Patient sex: F
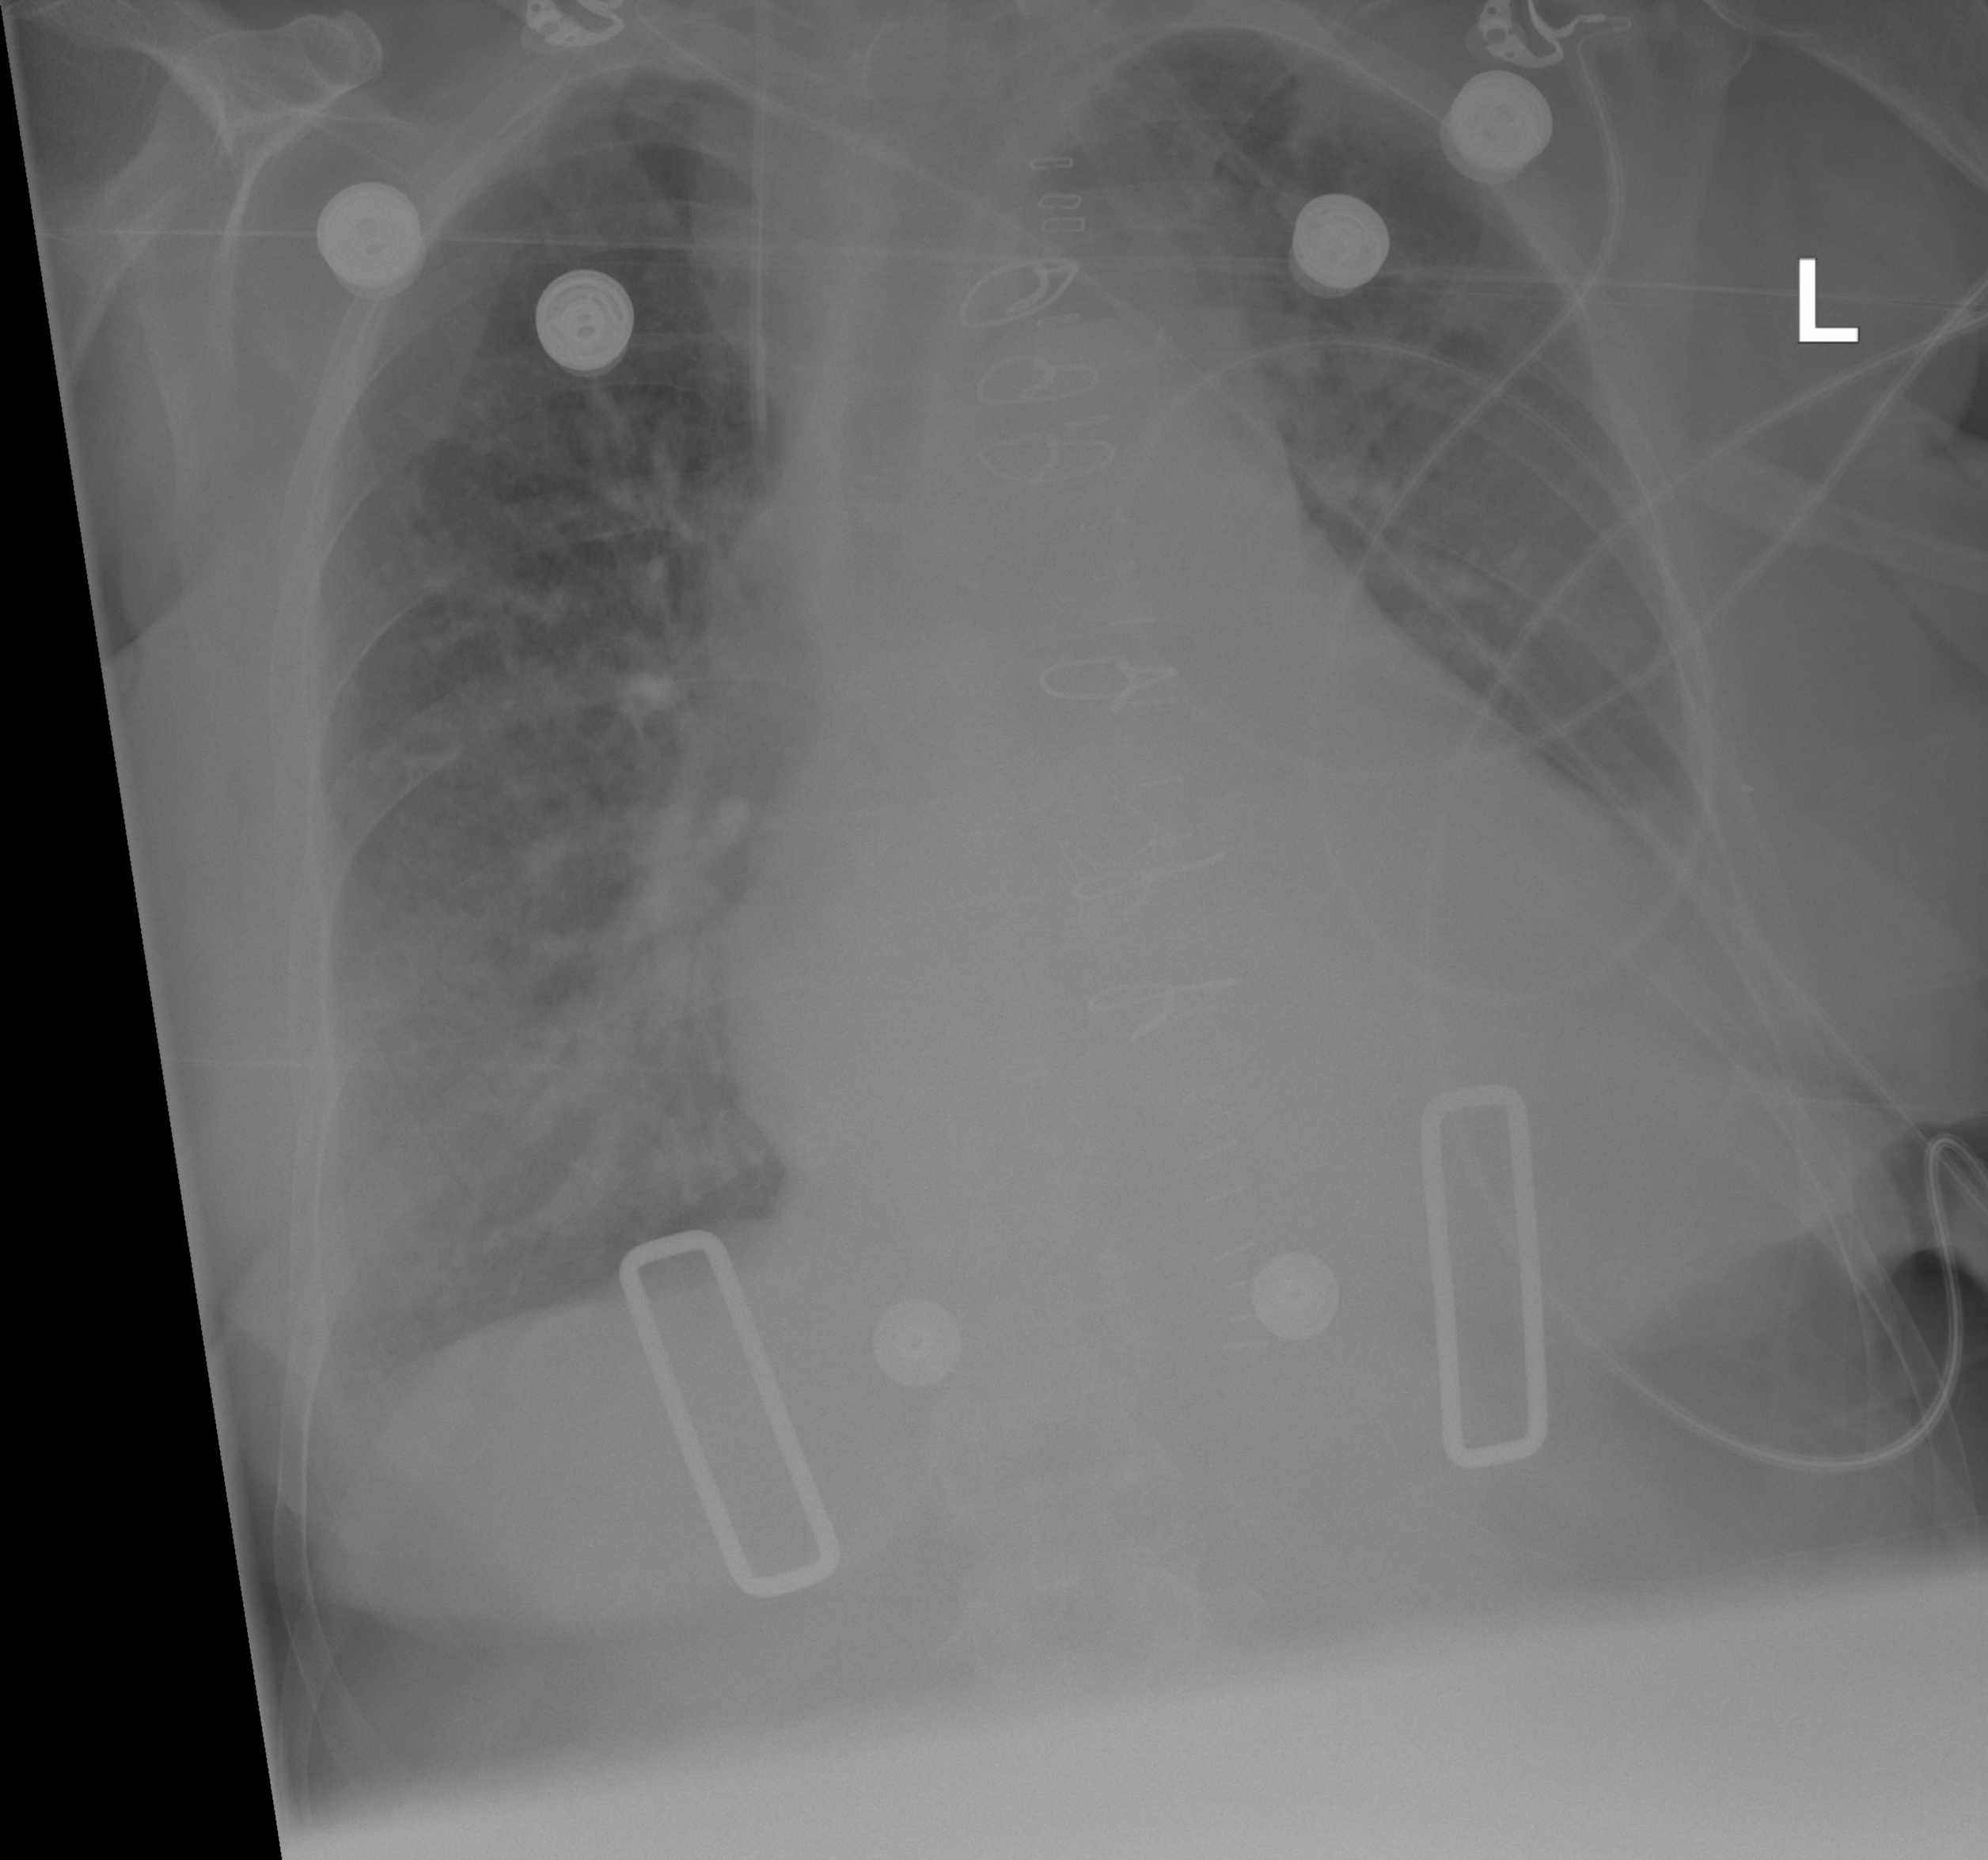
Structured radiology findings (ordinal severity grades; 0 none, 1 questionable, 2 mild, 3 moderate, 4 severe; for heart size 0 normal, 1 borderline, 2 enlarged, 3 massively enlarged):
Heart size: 2
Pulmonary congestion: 2
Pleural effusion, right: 1
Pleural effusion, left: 2
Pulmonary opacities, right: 2
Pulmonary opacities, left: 2
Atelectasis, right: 0
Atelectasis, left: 2